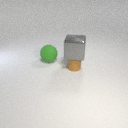
large green rubber sphere to the left of small brown rubber cylinder